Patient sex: F
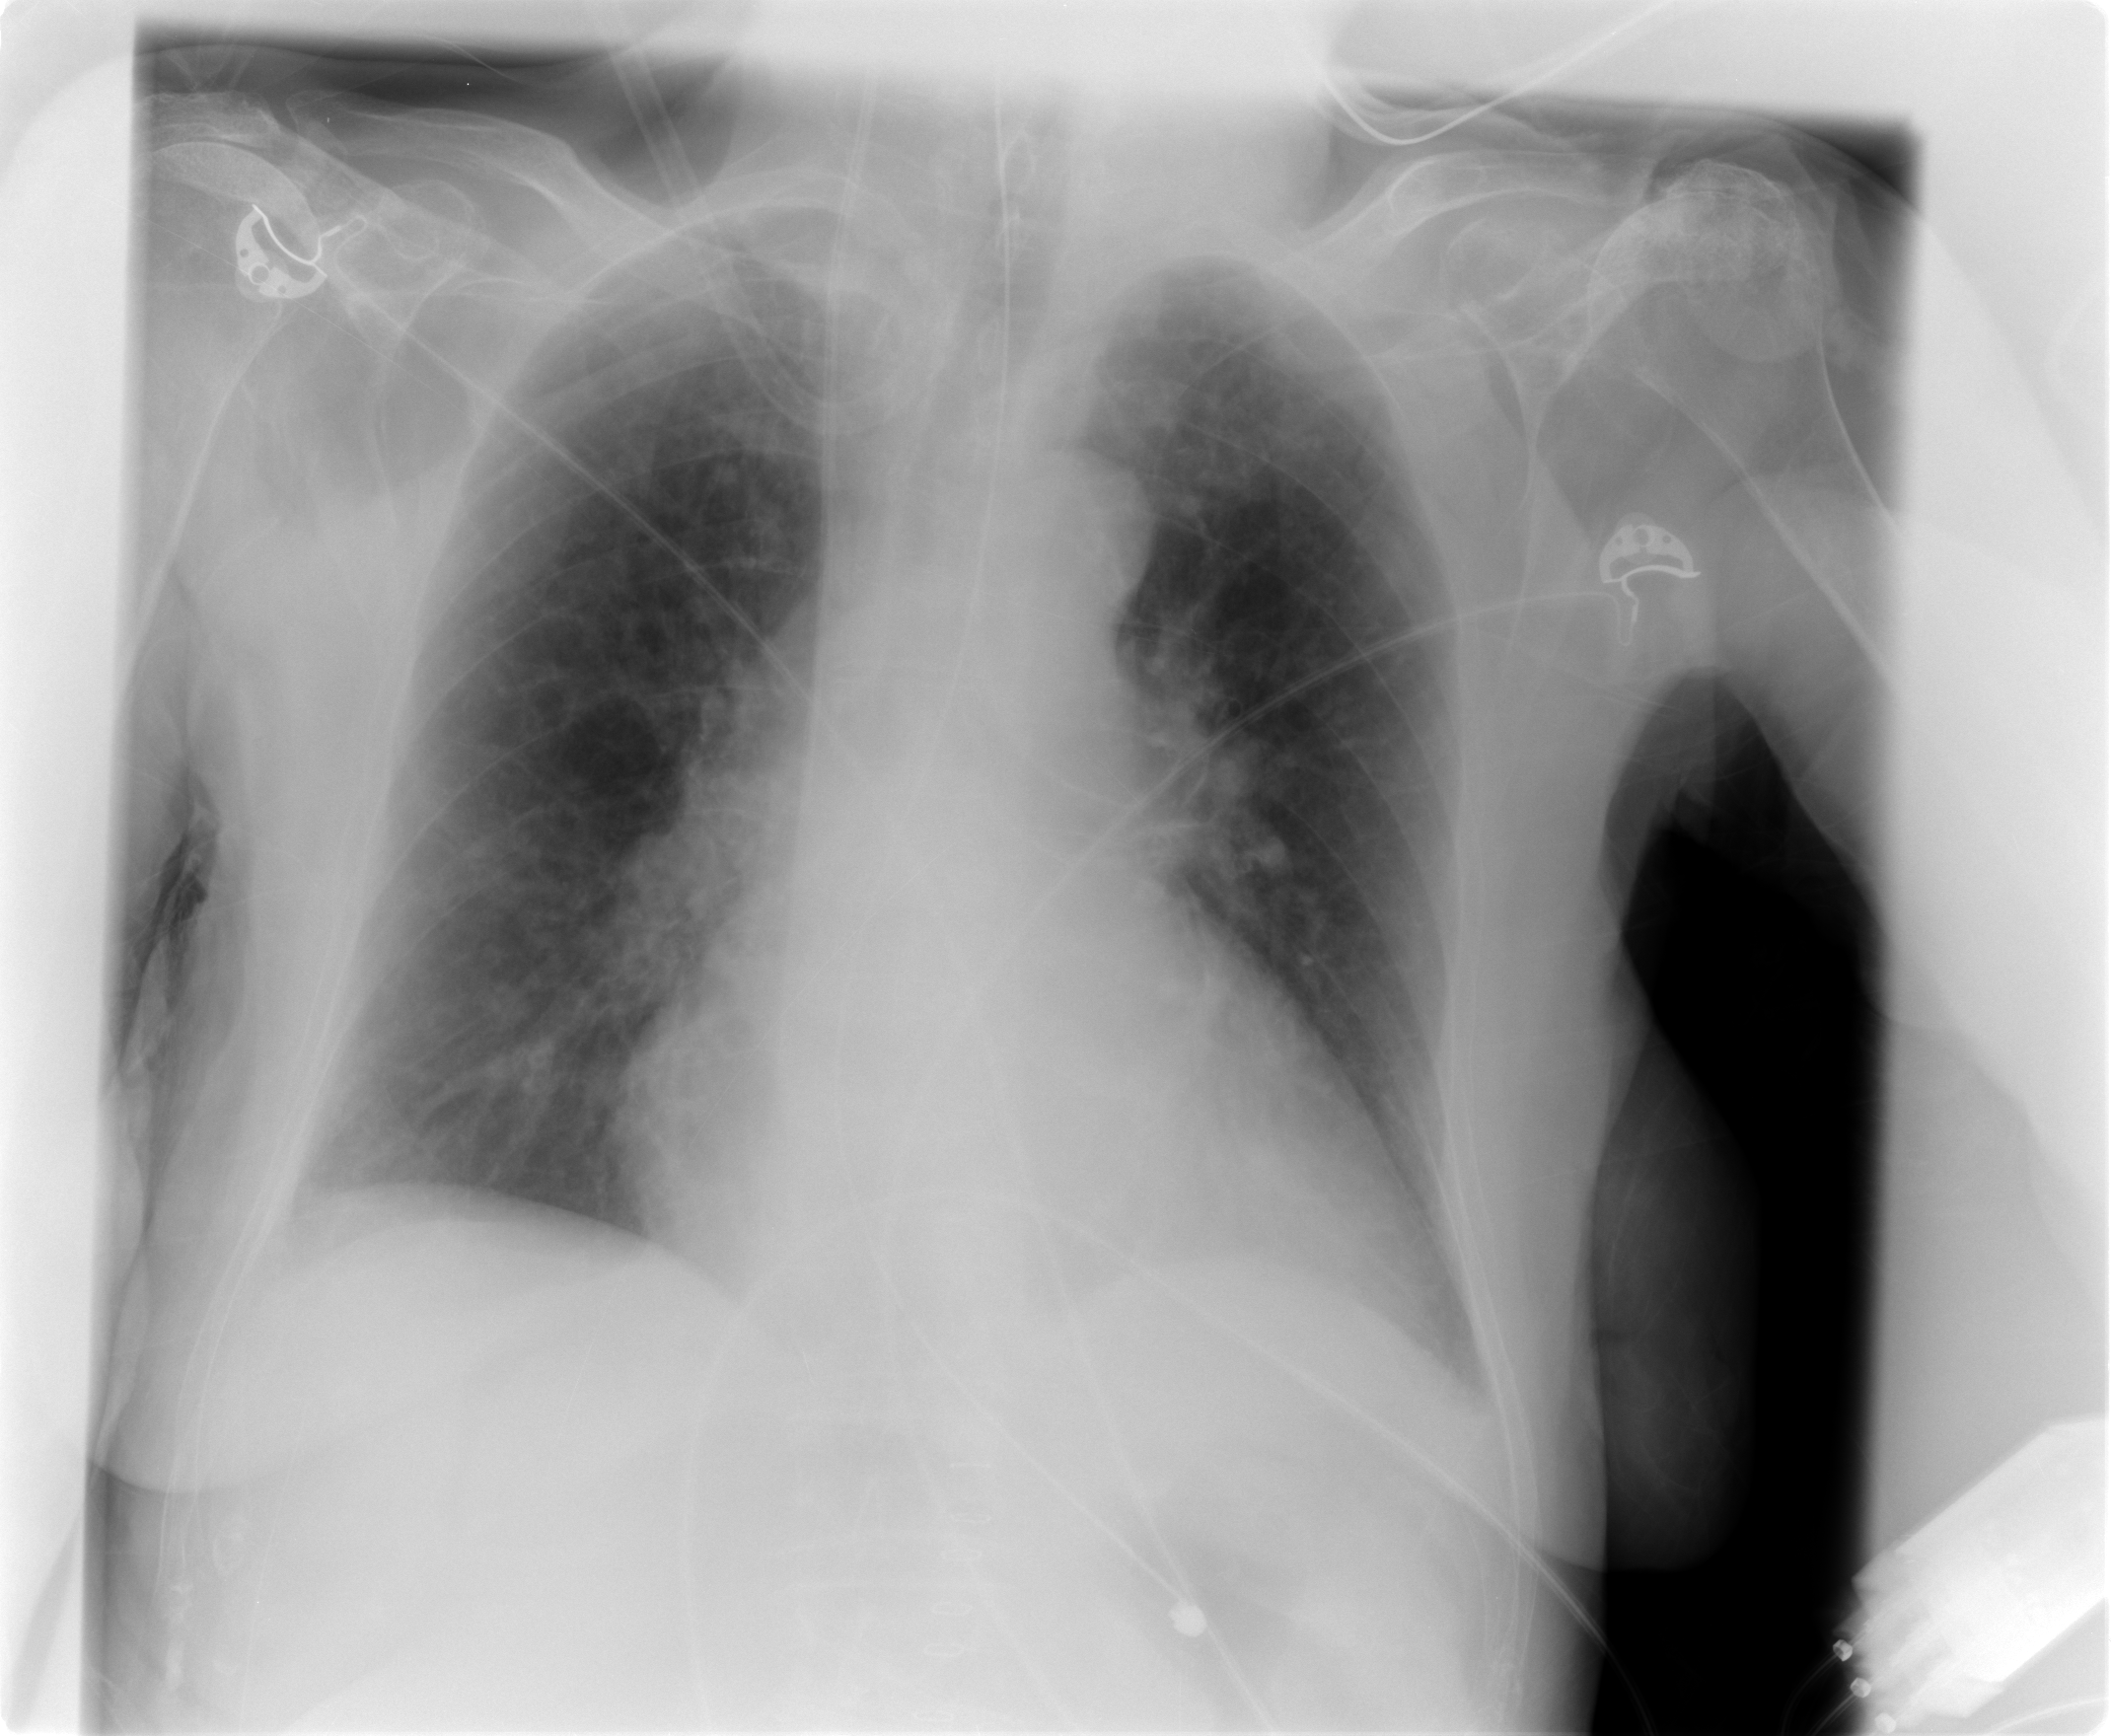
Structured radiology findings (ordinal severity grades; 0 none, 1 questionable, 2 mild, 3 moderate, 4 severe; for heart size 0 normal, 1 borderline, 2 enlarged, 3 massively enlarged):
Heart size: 1
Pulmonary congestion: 2
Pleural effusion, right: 0
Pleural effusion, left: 0
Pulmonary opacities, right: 0
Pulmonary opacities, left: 0
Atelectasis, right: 0
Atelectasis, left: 0